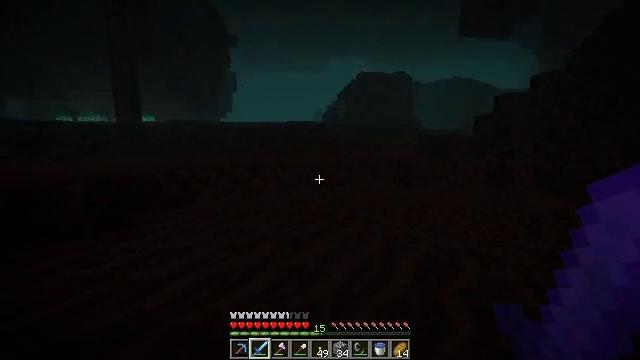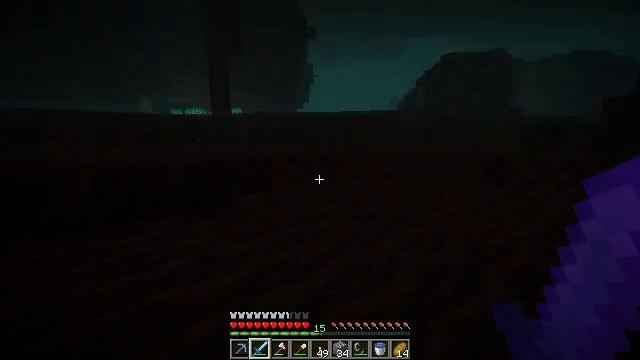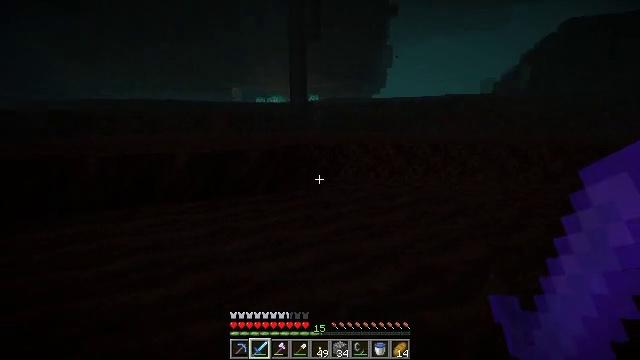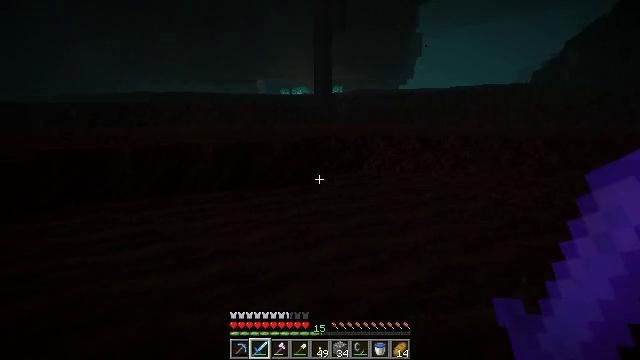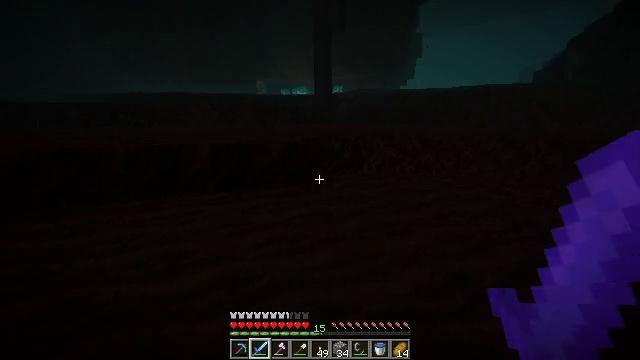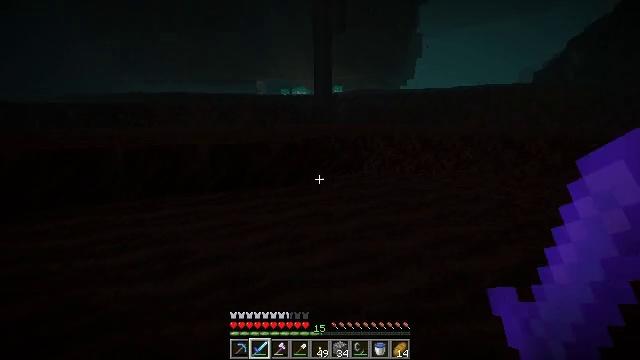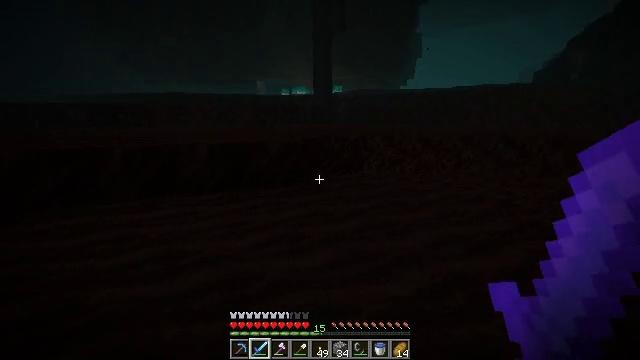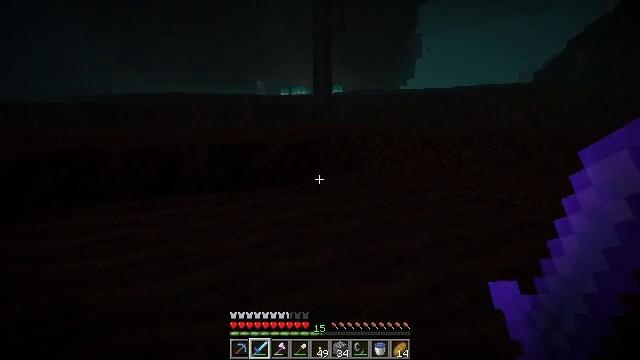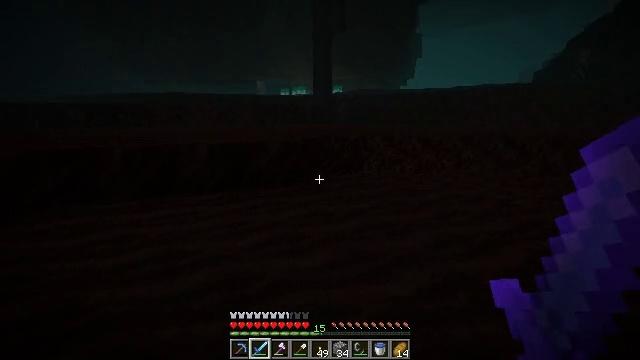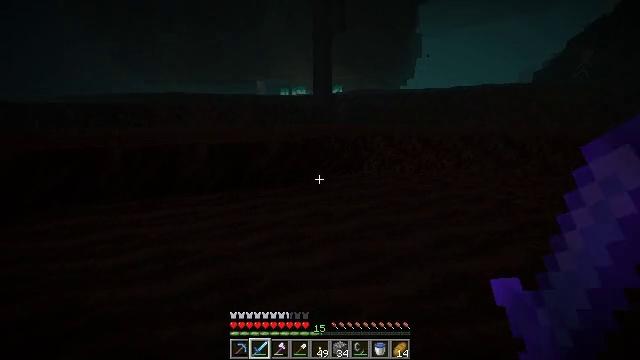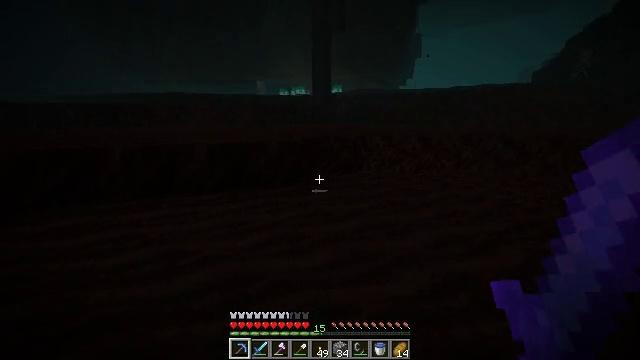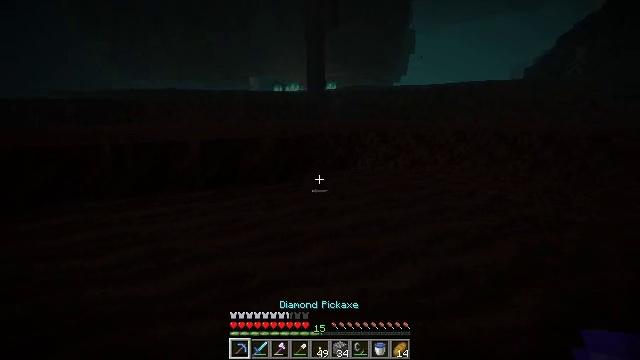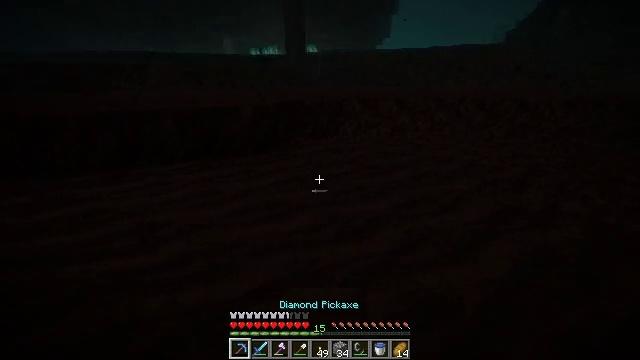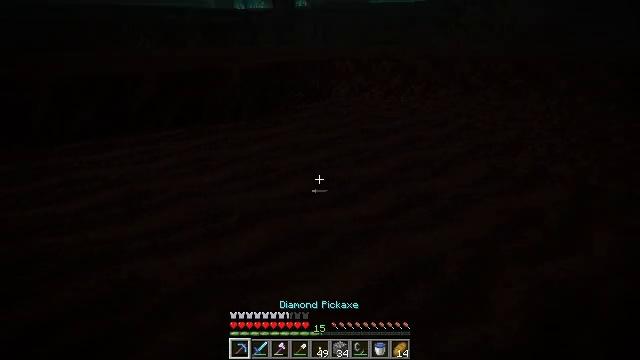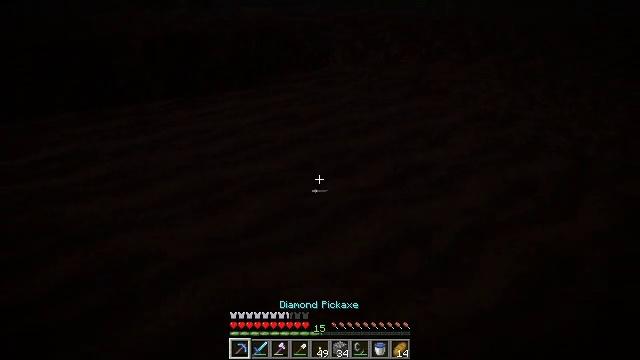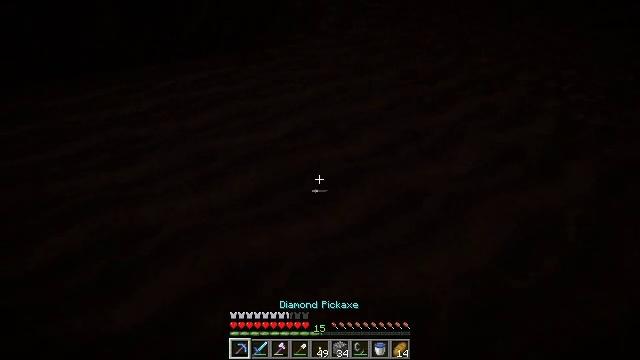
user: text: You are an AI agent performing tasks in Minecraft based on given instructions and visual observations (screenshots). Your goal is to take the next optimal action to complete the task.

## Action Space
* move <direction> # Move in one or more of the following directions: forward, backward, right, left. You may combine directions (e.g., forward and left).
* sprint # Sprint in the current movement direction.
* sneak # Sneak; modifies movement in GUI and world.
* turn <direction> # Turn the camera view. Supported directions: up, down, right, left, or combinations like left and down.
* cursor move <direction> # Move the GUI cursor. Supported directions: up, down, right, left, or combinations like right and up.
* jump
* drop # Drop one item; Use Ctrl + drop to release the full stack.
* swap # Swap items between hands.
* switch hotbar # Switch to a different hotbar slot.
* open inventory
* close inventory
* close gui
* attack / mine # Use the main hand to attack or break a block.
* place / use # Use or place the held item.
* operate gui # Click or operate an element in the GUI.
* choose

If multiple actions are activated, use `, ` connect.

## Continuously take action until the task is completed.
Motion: motion action
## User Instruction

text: Break soul soil to pick it up.
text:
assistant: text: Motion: move forward, turn left and down
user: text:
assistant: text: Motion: move forward, turn left and down
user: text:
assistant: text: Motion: turn left and down
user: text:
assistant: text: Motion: no_op
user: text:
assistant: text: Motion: no_op
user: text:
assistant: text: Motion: no_op
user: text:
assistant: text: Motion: no_op
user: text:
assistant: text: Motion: no_op
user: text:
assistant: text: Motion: no_op
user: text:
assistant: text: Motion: switch to hotbar 1
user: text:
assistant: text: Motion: turn right, switch to hotbar 1
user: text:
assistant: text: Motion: turn right and down
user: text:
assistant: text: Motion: turn right and down
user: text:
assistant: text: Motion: turn down
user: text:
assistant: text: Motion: turn right and down
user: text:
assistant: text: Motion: turn right and down
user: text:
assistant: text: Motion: turn down, attack / mine
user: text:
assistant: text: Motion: attack / mine
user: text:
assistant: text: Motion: attack / mine
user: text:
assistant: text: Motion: attack / mine
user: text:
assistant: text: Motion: attack / mine
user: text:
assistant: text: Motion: attack / mine
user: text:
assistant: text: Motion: attack / mine
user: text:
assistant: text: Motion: attack / mine
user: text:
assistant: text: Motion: attack / mine
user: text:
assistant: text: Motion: attack / mine
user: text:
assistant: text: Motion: attack / mine
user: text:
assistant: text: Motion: attack / mine
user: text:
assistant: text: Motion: attack / mine
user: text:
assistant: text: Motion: attack / mine